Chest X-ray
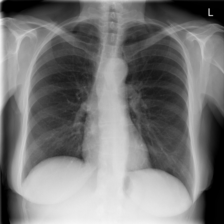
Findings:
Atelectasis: negative
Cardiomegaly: negative
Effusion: negative
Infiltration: negative
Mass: negative
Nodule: negative
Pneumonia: negative
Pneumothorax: negative
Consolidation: negative
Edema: negative
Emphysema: negative
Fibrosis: negative
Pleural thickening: negative
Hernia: negative